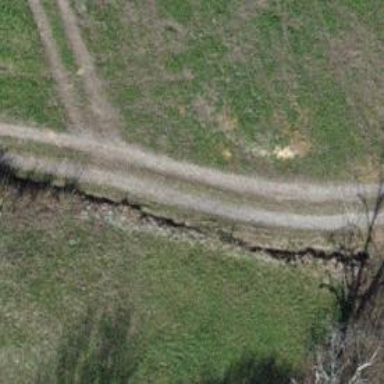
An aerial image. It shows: Culvert tunnel passing through ditch.